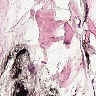
Metastatic tissue present: no